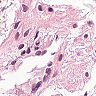
Metastatic tissue present: no